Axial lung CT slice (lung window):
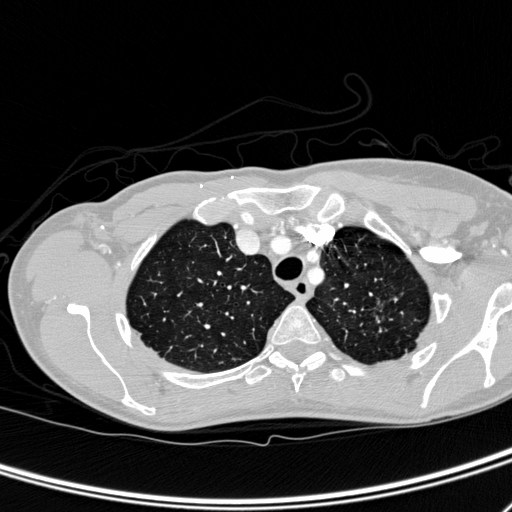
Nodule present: no